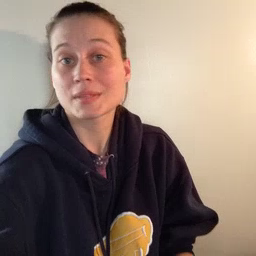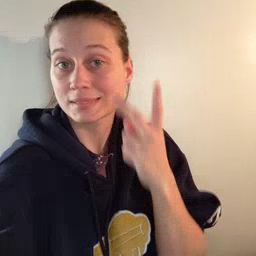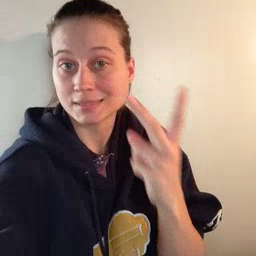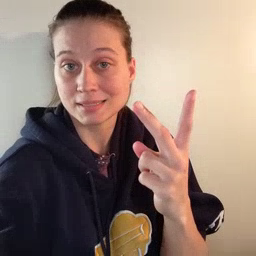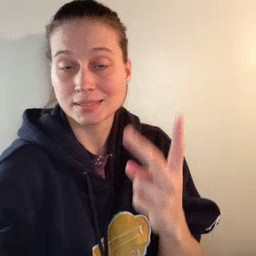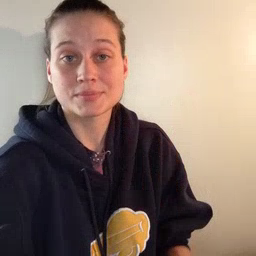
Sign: see